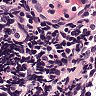
Metastatic tissue present: no